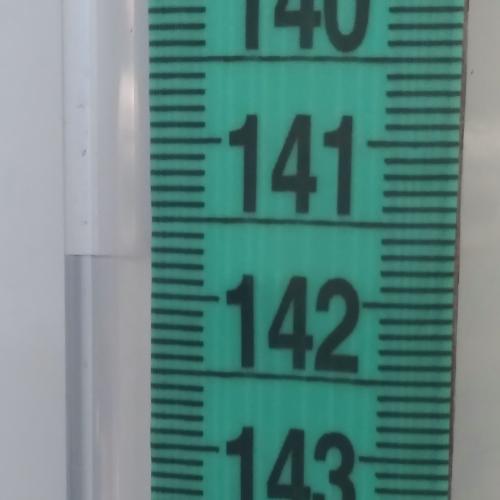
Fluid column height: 141.8 cm